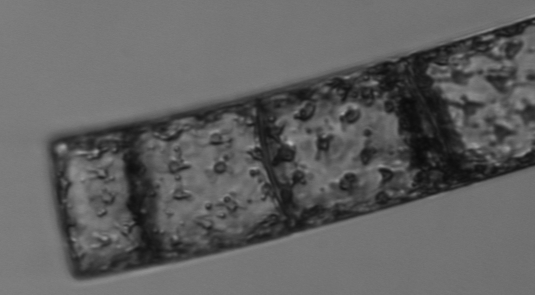
Label: Guinardia_flaccida